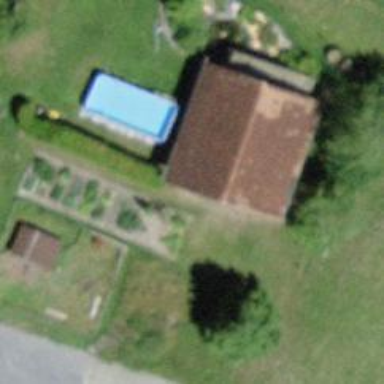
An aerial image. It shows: Barn.